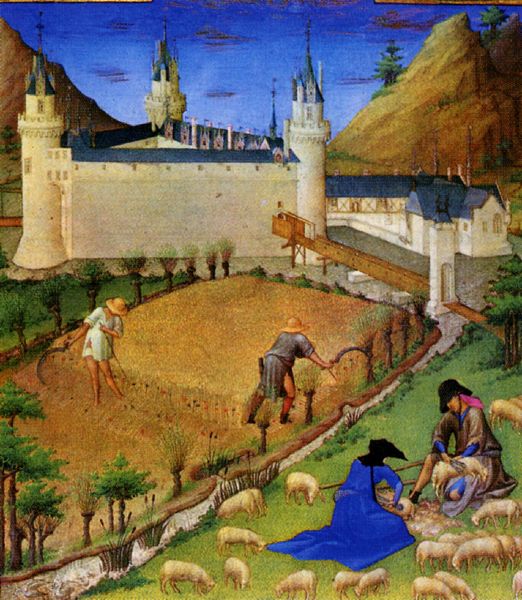
Titel: Très Riches Heures des Jean Duc de Berry
Institution: Chantilly, Musée Condé
Schlagwörter: baum, blau, himmel, bäume, grün, landschaft, see, schloss, arm, bach, feld, natur, brücke, bauern, ernte, feldarbeit, berge, herde, bauer, scheren, schaf, burg, landwirtschaft, schafe, hirte, hirten, schäfer, sense, schafherde, landwirt, landwirte, blauf, lansschaft, buern